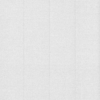
Label: dusty